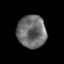
Tissue: prostate
Cell type: T cells
Senescence score: 0.2645
Nuclear area (px): 924
Mean DAPI intensity: 108.617